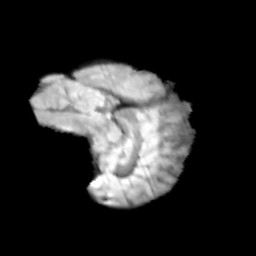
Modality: T2w
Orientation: sagittal
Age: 12
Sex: female
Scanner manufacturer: siemens
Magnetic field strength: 3 T
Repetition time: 3.8 s
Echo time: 0.07 s